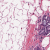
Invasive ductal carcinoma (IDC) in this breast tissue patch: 0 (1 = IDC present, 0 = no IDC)